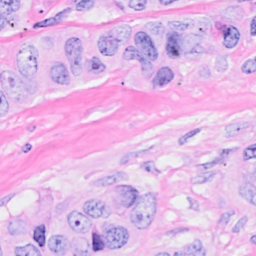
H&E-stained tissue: Breast